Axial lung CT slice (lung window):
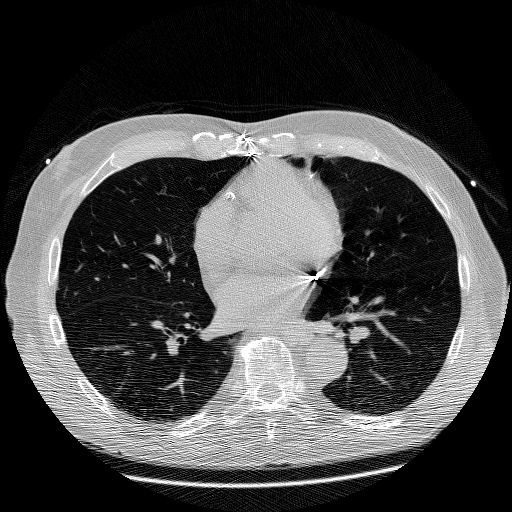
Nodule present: yes
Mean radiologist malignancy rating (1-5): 3